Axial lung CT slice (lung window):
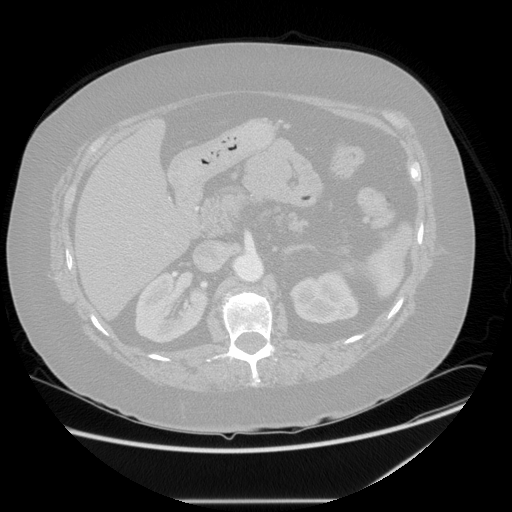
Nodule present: no